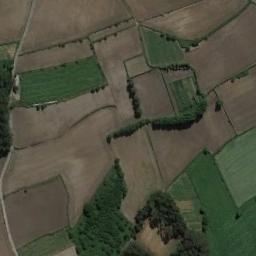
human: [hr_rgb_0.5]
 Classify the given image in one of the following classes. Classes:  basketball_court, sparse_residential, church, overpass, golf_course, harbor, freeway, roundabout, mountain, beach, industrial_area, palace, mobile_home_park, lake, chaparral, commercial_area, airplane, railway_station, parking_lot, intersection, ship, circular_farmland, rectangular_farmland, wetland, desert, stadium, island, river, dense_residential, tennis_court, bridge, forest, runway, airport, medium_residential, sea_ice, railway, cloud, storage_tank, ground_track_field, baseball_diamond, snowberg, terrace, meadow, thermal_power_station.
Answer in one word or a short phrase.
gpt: terrace